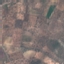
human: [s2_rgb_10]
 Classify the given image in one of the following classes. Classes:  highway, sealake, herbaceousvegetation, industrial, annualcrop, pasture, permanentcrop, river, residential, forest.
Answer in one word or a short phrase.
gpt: PermanentCrop